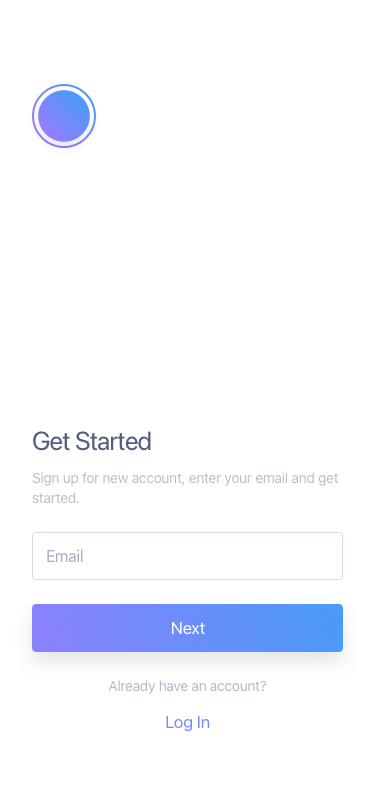
Text in this UI design:
Sign up for new account, enter your email and get started.
Get Started
Email
Next
Already have an account?
Log In